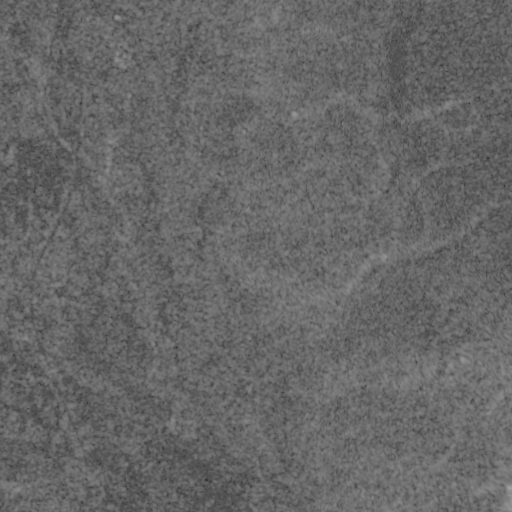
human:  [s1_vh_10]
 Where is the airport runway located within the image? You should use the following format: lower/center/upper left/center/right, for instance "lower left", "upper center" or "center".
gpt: The airport runway is located in the upper left of the image.
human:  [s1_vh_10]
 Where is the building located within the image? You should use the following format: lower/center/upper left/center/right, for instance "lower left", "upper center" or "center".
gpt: The building is located in the upper center of the image.
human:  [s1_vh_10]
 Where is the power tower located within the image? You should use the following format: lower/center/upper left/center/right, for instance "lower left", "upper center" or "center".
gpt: There is no power tower in the image.

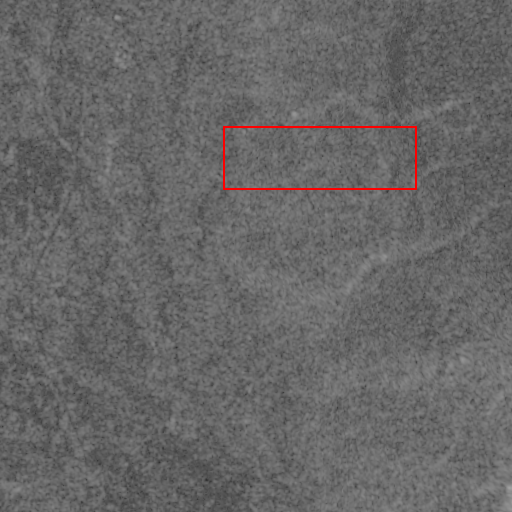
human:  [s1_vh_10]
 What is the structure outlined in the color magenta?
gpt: There is no magenta outline.
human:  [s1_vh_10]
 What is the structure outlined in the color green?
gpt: There is no structure outlined in green.